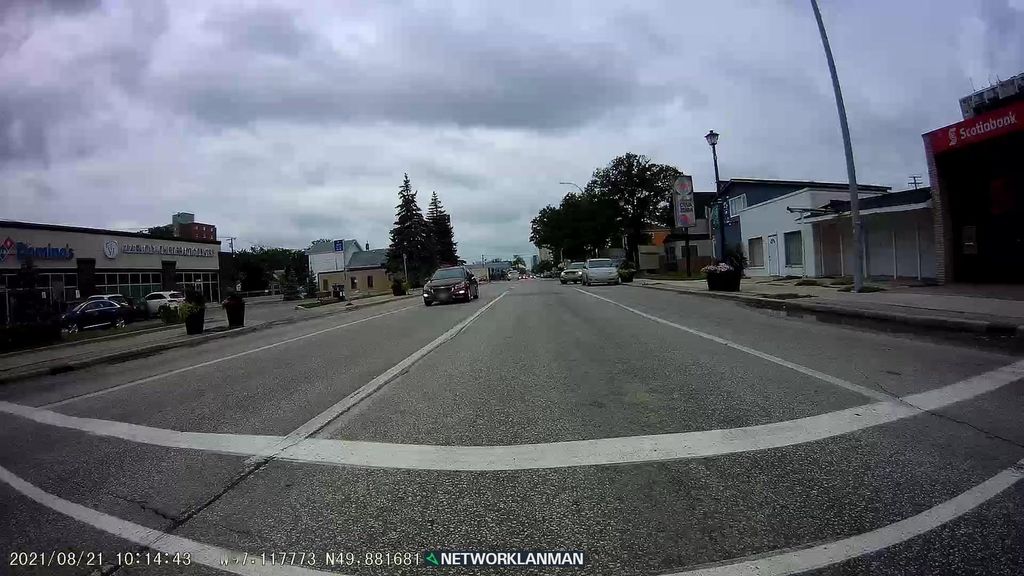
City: winnipeg